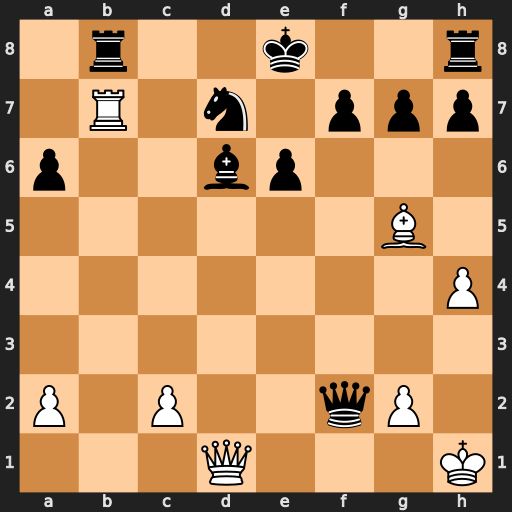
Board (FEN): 1r2k2r/1R1n1ppp/p2bp3/6B1/7P/8/P1P2qP1/3Q3K
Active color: w
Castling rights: k
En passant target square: -
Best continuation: Qxd6 Qe1+ Kh2 Qe5+ Qxe5